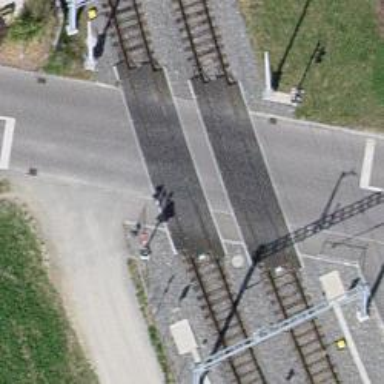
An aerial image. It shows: Level crossing along the railway.